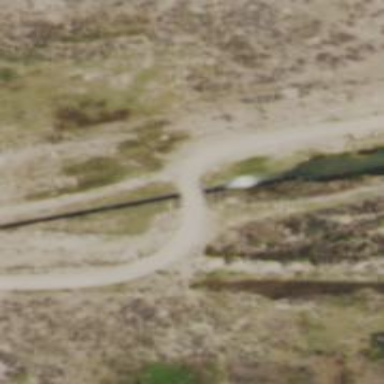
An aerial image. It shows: Culvert underpass for canal.